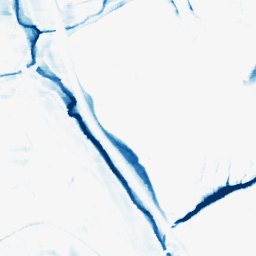
Category: morphological
Decomposition family: morphological_rect
Decomposition parameters: operation: closing
width: 20
height: 10
Upsampling method: bicubic
Upsampling parameters: scale: 8
Upsampling scale: 8